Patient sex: F
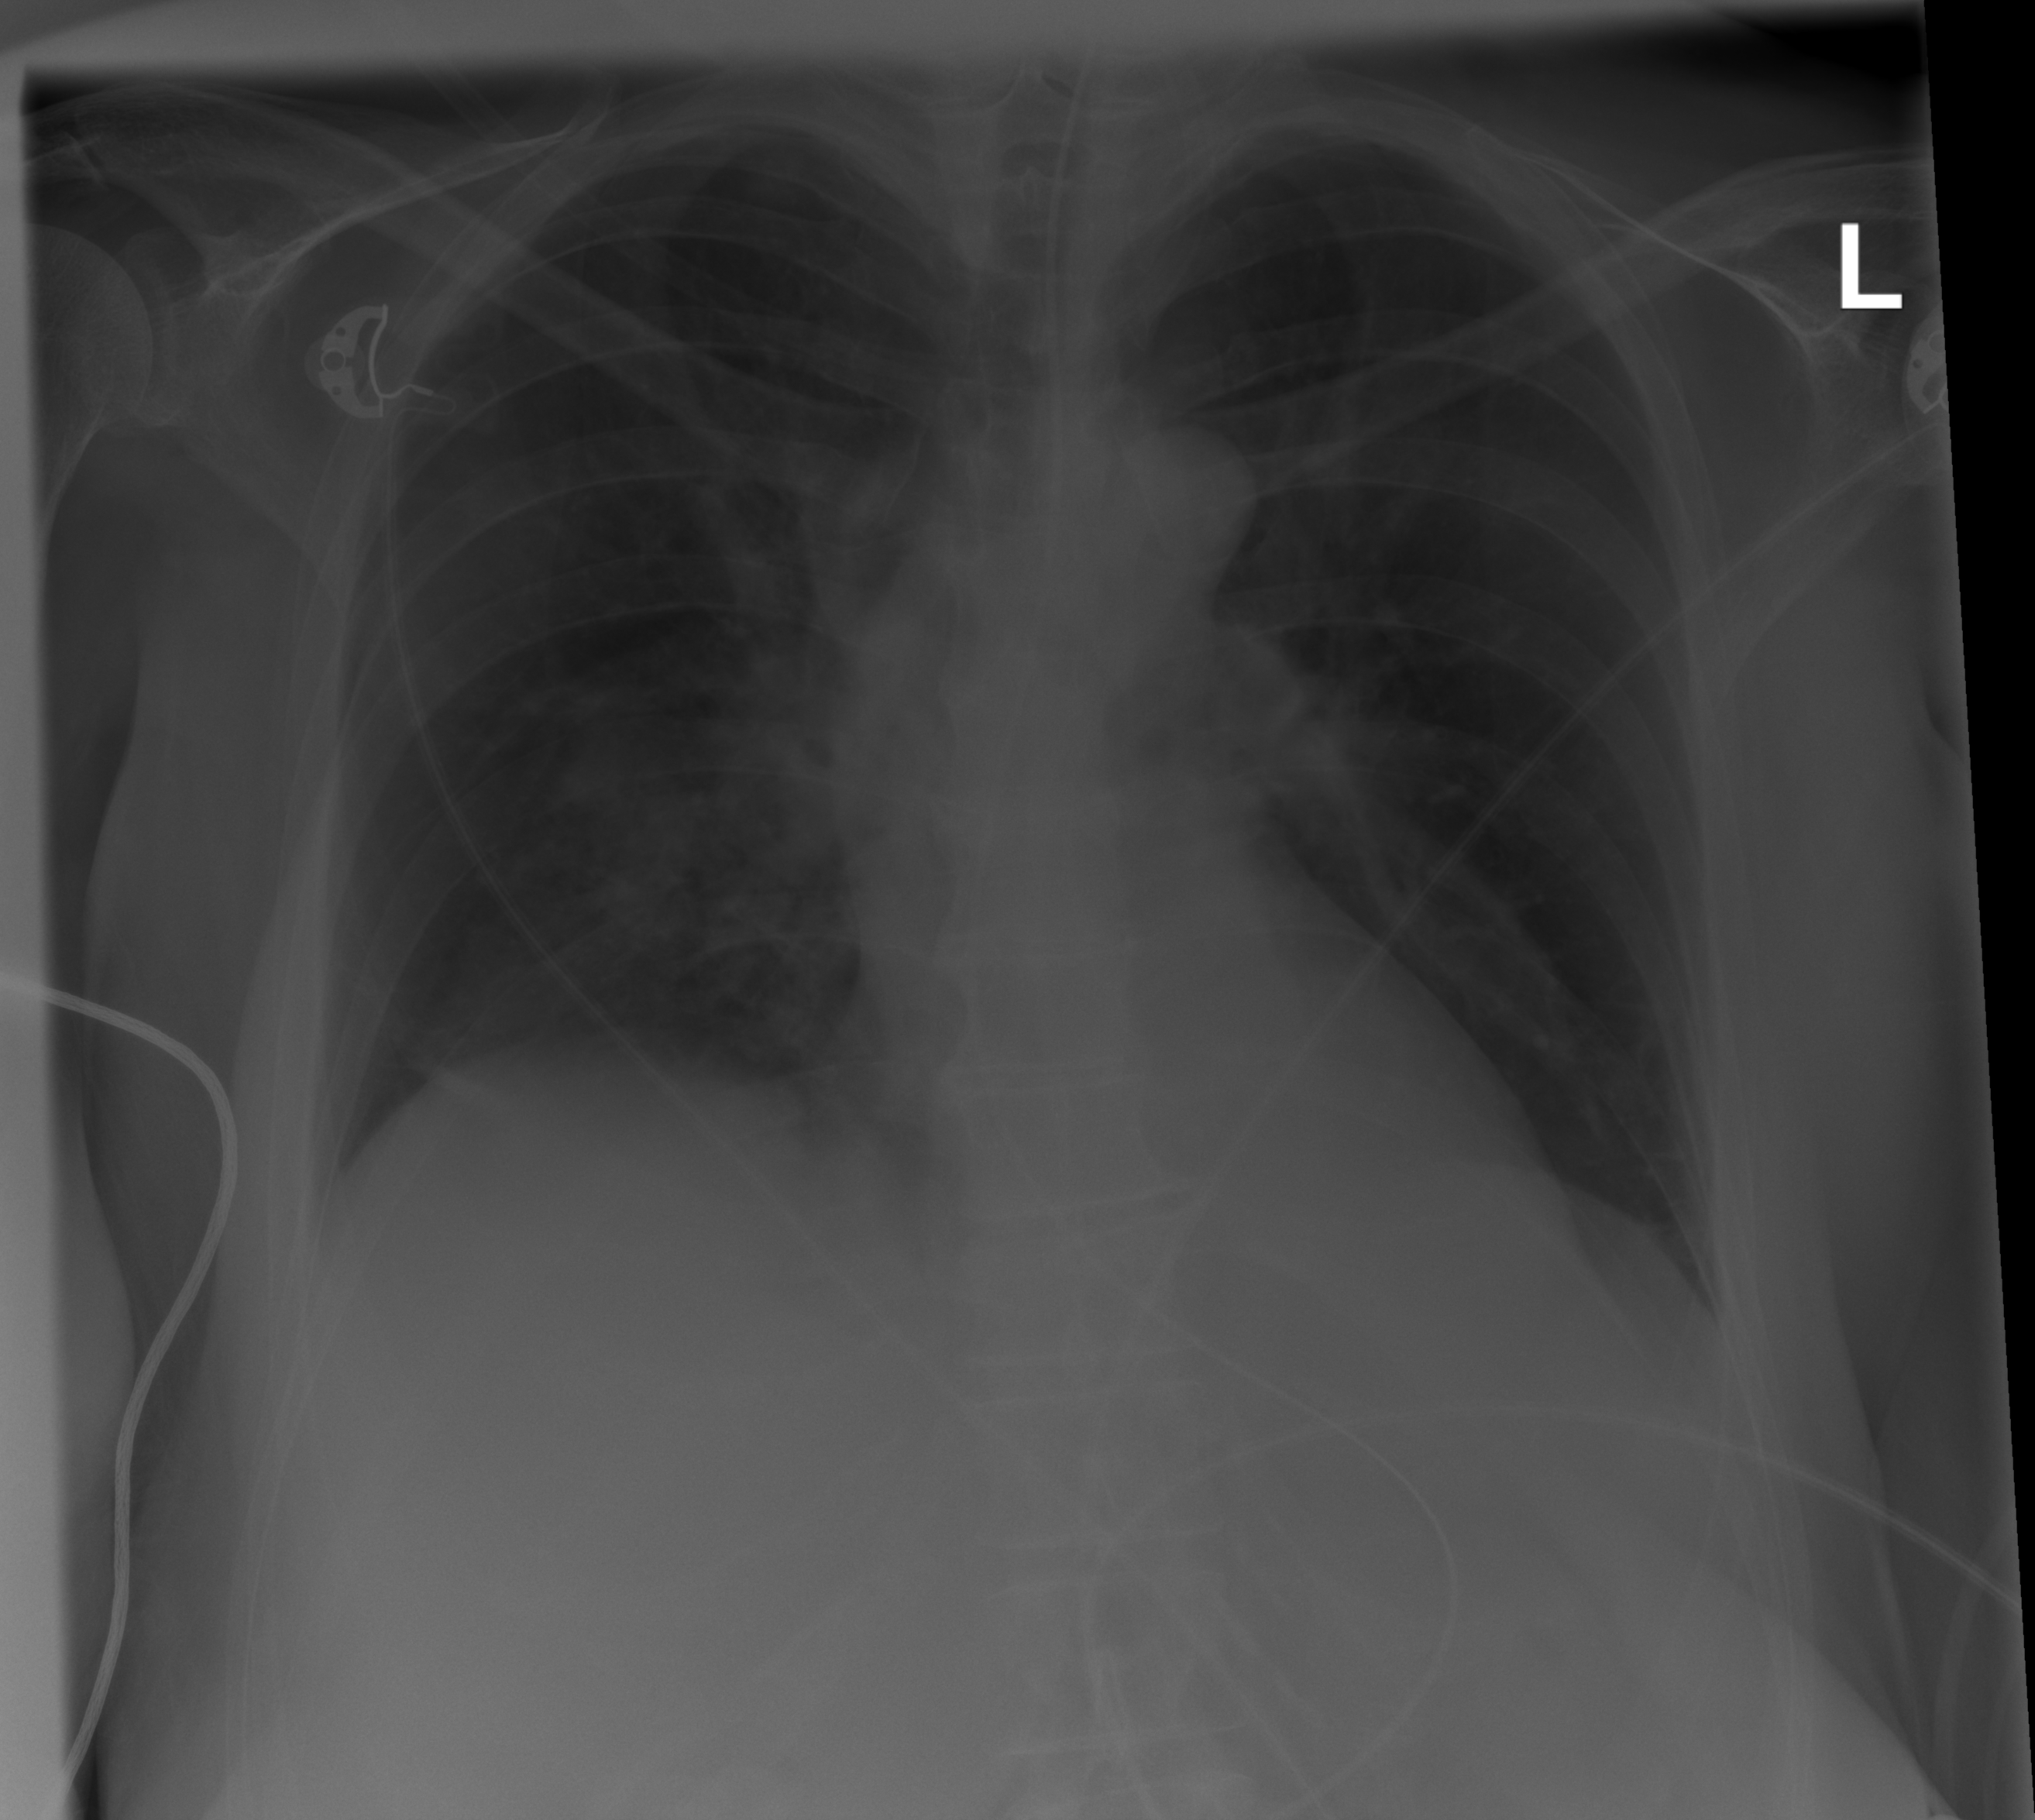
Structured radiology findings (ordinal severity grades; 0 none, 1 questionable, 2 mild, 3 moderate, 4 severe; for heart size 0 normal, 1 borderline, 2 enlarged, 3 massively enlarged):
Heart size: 0
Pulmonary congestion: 2
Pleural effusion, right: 1
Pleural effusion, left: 0
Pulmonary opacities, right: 2
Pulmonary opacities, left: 0
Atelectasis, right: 2
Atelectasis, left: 0